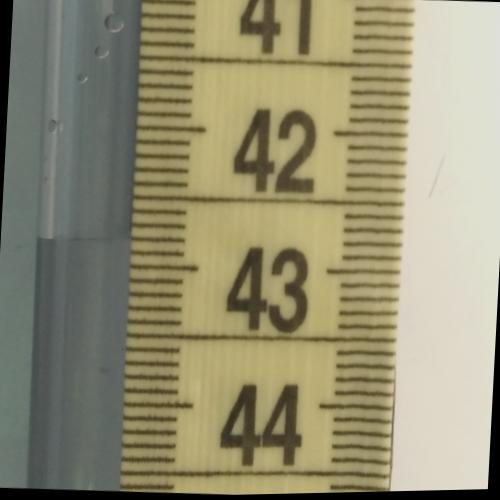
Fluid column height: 42.8 cm